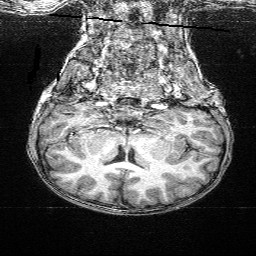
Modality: T1w
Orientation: sagittal